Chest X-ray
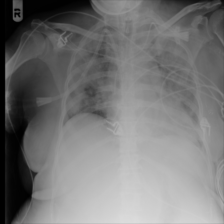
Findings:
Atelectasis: negative
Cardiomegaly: negative
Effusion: negative
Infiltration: positive
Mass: negative
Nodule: negative
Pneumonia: negative
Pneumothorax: negative
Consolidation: negative
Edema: positive
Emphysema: negative
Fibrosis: negative
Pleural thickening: negative
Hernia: negative